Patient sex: M
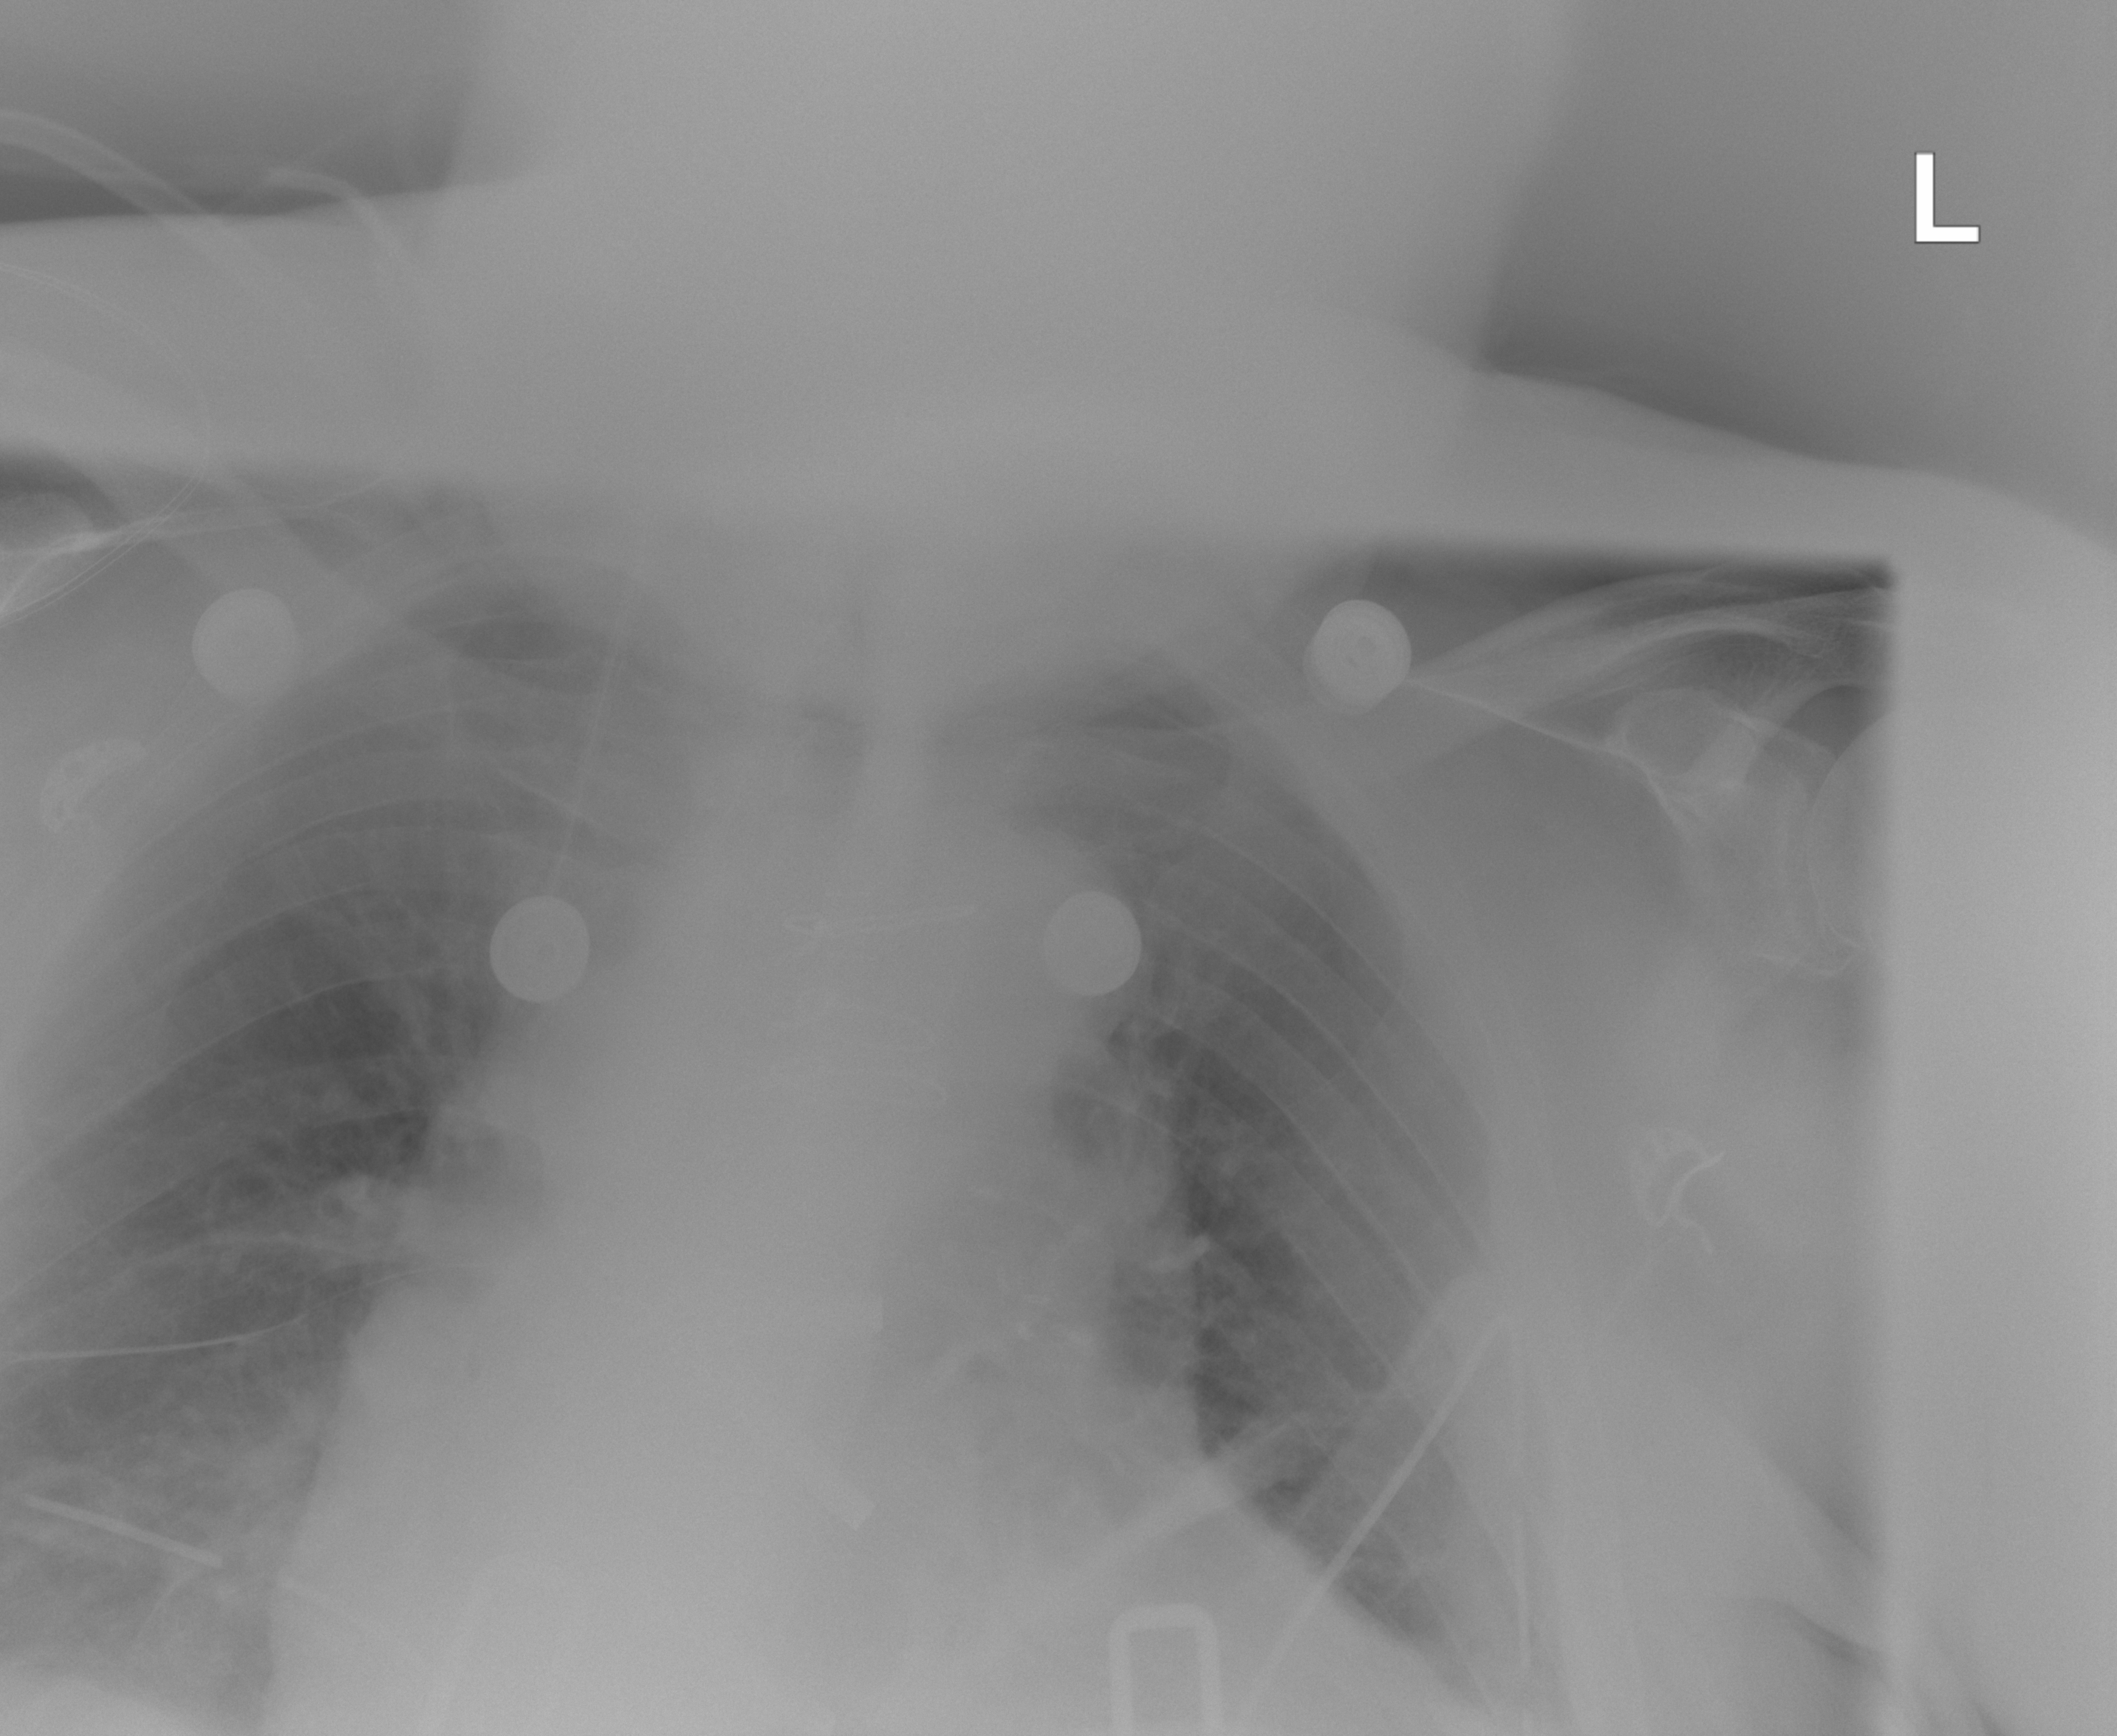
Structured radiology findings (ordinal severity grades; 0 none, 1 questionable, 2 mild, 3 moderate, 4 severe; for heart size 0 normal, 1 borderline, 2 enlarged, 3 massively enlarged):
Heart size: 2
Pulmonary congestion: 2
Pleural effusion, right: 2
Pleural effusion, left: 2
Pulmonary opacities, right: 0
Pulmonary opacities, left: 0
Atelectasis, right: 2
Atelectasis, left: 2